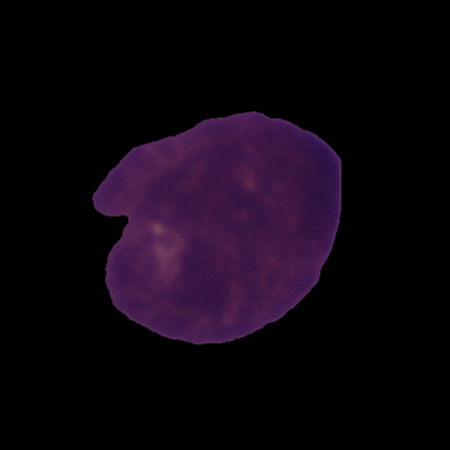
Label: cancer